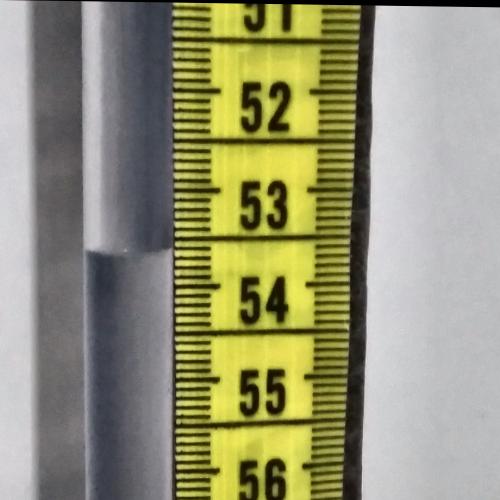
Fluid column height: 53.6 cm